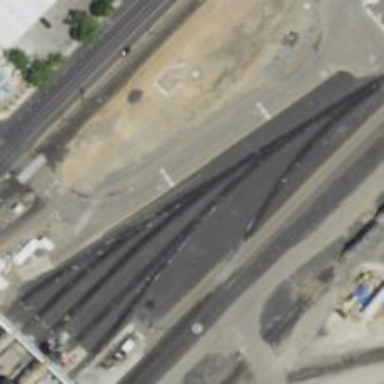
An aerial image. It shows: Abandoned railway yard.